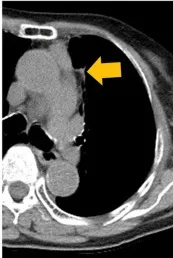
Chest CT scan. , 16 months after radiotherapy.
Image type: radiology (ct)